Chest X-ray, PA view. Patient: 33 years old, sex M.
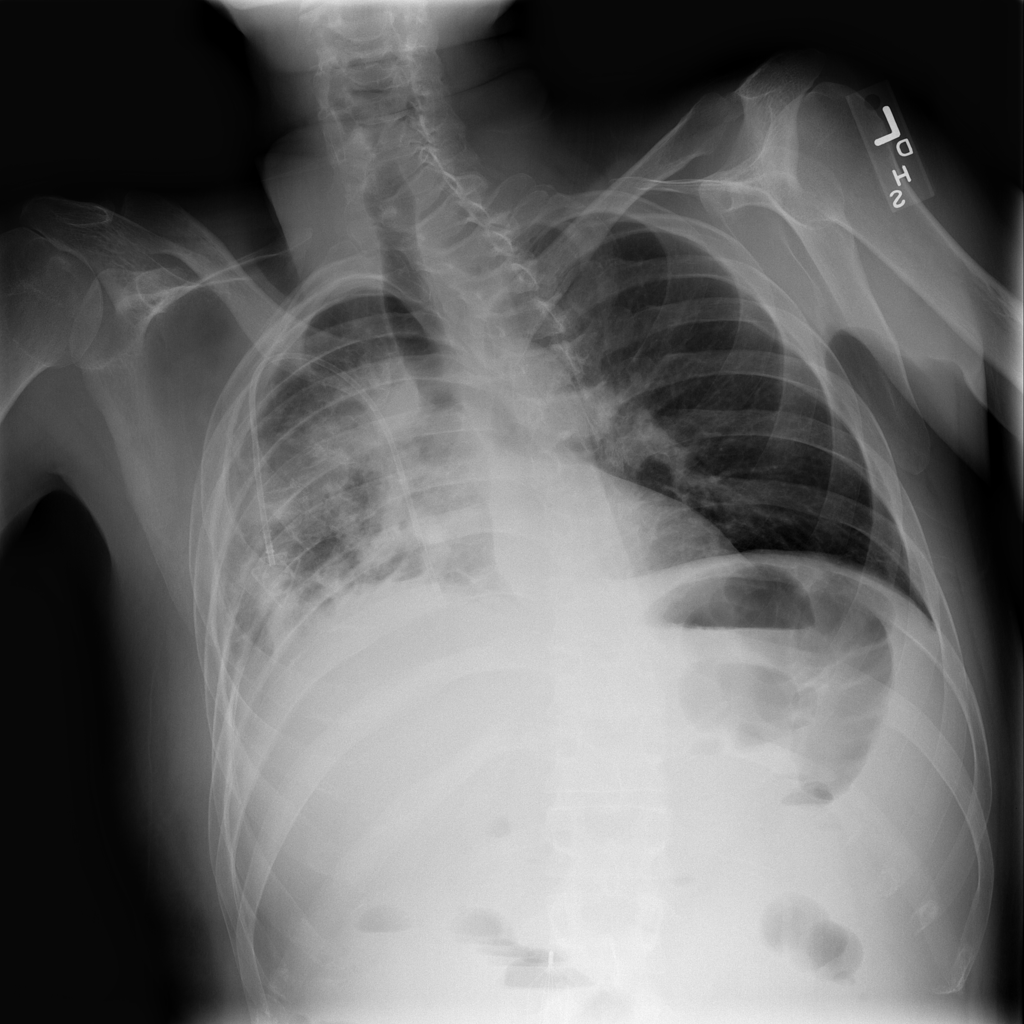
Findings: Effusion